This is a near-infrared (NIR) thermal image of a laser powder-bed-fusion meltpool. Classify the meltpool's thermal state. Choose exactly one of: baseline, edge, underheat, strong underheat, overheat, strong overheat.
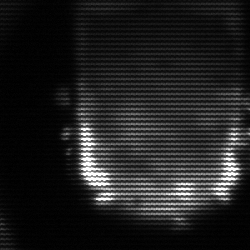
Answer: baseline